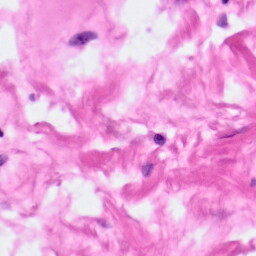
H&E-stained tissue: Pancreatic